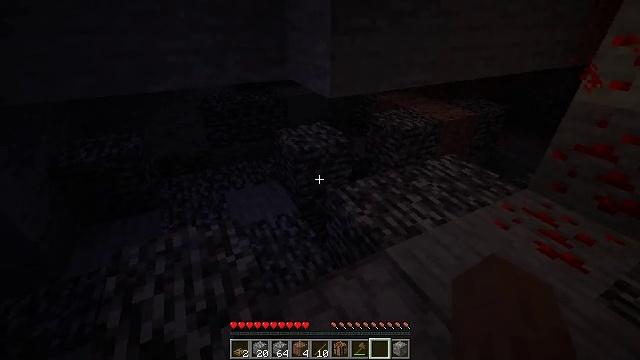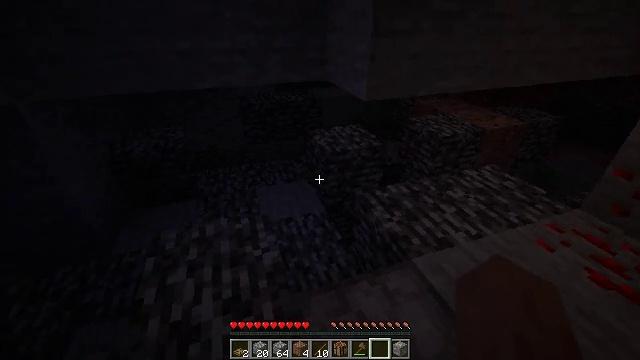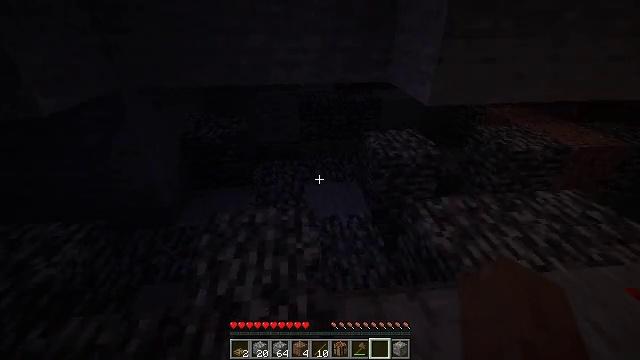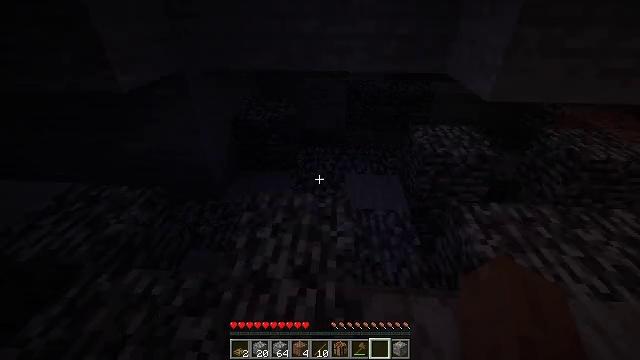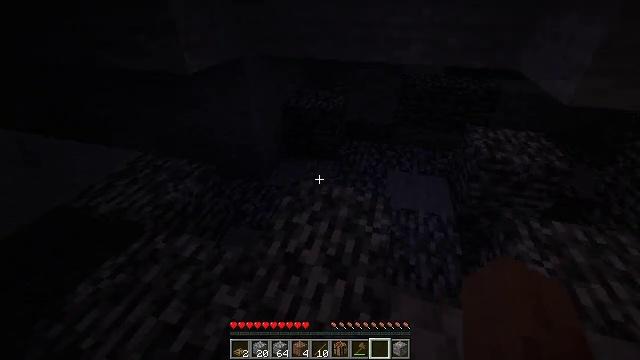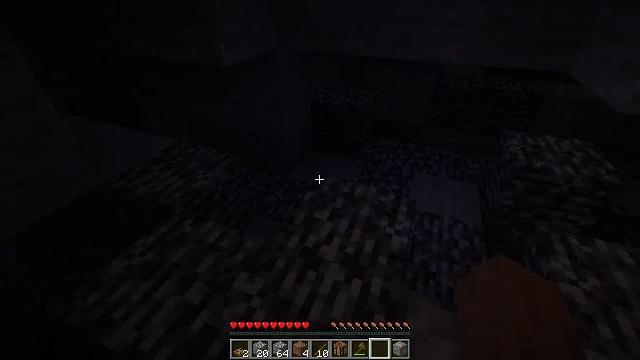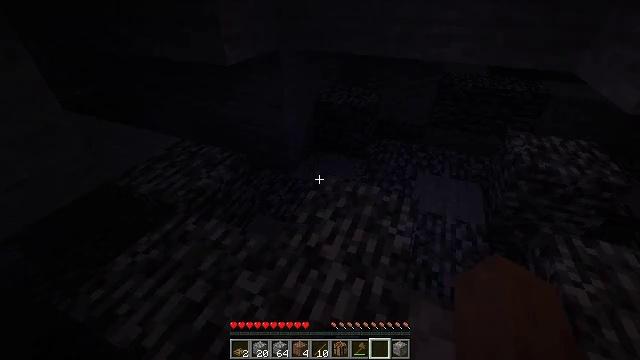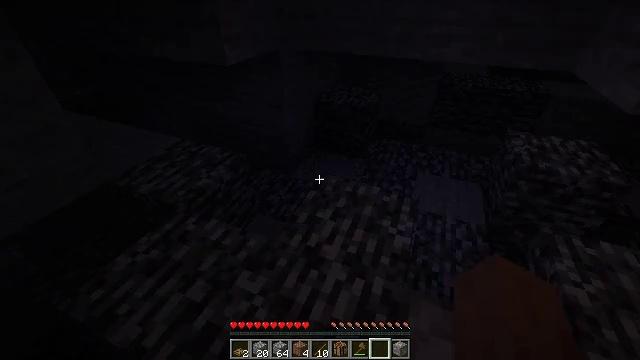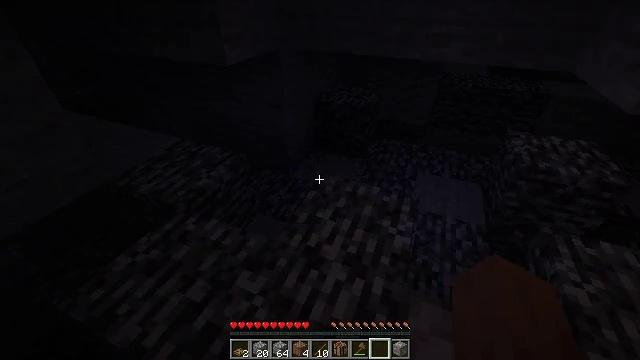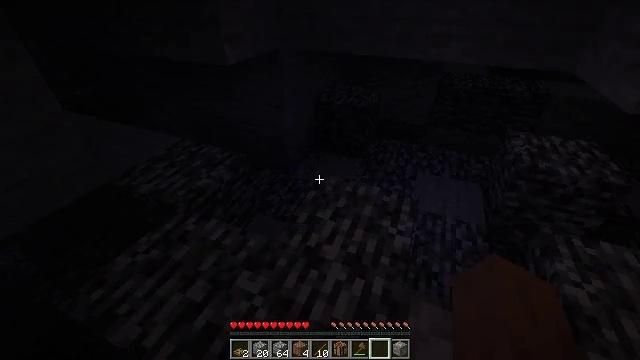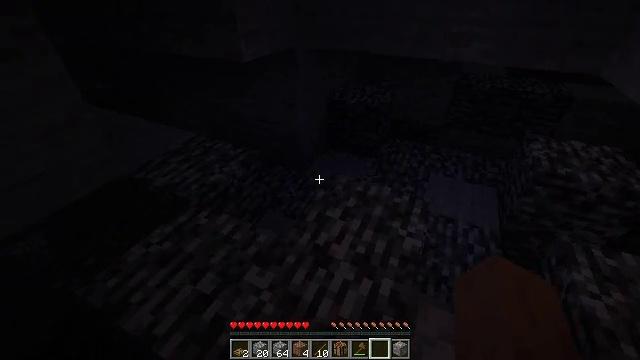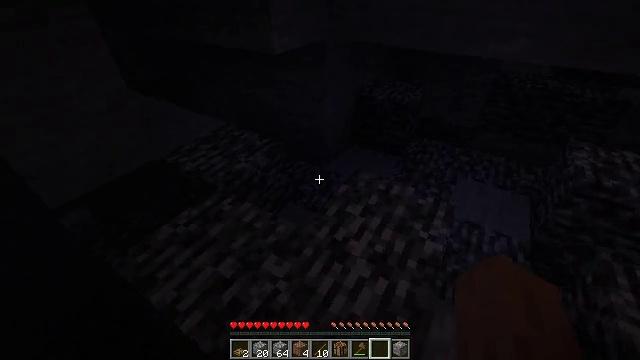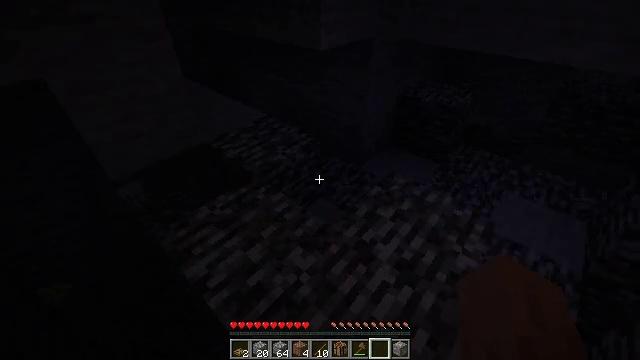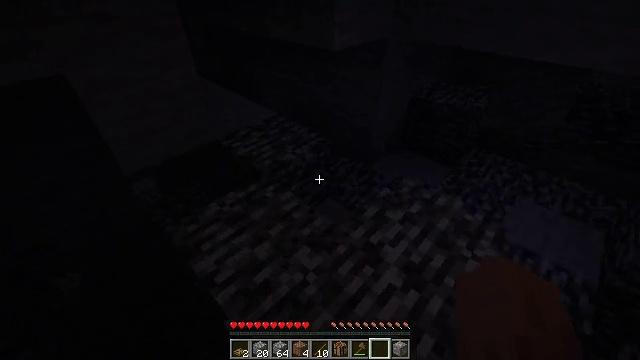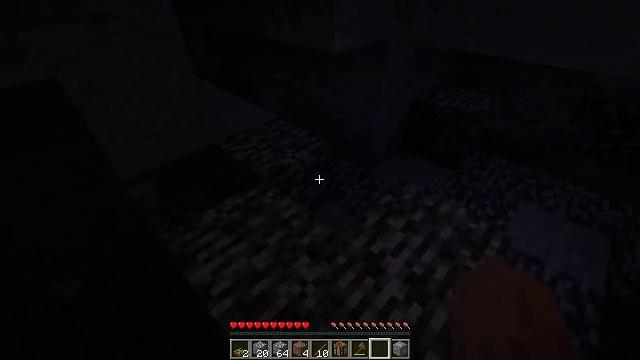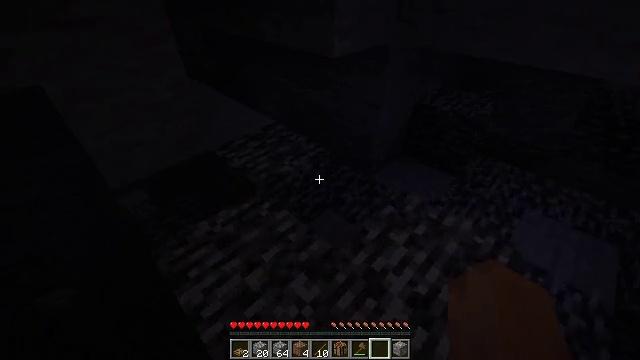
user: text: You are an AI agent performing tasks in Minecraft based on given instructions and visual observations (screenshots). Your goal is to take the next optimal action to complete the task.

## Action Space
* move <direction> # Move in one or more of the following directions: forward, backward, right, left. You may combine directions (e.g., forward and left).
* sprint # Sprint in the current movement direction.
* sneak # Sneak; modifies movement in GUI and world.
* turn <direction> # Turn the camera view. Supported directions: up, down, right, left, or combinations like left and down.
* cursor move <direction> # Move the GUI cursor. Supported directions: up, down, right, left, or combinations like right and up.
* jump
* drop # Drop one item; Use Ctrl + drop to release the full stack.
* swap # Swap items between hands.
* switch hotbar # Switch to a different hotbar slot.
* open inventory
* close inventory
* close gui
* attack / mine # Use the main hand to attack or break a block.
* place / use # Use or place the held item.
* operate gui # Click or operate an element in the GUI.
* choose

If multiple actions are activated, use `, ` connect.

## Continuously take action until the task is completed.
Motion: motion action
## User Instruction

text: craft item air
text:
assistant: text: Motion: turn left
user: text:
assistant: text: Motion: turn left
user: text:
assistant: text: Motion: turn left and down
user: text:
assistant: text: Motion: turn left and down
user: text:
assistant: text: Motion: turn left
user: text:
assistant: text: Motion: no_op
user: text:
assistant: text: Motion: no_op
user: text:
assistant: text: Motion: no_op
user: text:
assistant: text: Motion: no_op
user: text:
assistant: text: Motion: turn left
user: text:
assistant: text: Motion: turn left and down
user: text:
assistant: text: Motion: turn left
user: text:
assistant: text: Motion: turn left
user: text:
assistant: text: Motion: move forward
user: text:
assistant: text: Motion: move forward
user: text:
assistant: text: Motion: move forward
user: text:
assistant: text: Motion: move forward
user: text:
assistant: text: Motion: move forward
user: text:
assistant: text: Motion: turn left and down
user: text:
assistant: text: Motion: turn left and down
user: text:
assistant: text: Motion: turn left and down
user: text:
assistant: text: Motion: turn left and down
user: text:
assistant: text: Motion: turn left and down
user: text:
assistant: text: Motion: turn left and down
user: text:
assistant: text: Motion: turn left and down
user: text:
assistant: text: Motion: turn left
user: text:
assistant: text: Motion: turn left and up
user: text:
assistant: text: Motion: turn left and up
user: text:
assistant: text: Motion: turn left and up
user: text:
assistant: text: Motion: turn left and up